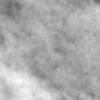
Label: no_change